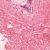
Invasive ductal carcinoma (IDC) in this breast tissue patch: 0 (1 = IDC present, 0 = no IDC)